Question: What are the properties that control the width of the X-axis labels on a horizontal bar RadChart? Here's what it looks like now:

I need the labels on the left to be wider.
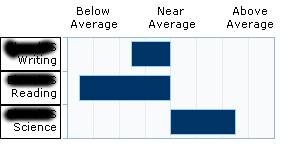
Answer: I actually, just needed to keep the auto layout doing its thing, and disable auto wrapping this way:
'''
var item = new ChartAxisItem();
item.Appearance.RotationAngle = AutoTextWrap.False
'''